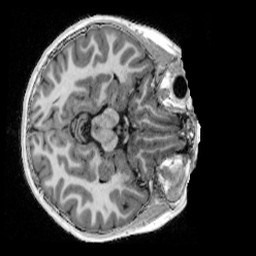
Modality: UNIT1_denoised
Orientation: axial
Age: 9
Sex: female
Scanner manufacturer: siemens
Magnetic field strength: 3 T
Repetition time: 4 s
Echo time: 0.00303 s